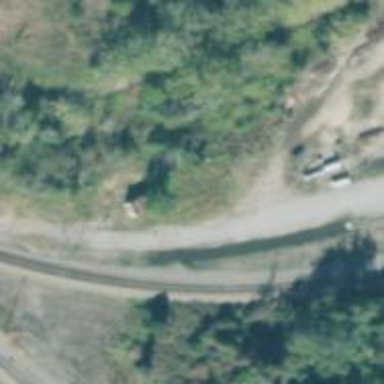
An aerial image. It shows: Abandoned railway yard.